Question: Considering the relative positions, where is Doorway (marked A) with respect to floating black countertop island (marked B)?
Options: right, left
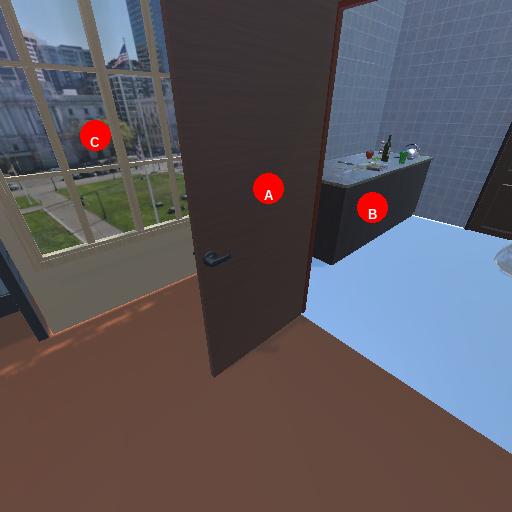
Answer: right